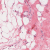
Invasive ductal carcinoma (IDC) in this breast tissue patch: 0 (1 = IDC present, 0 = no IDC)